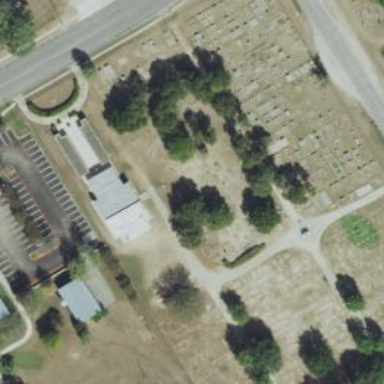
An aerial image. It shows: Crematorium.